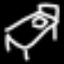
Label: bed